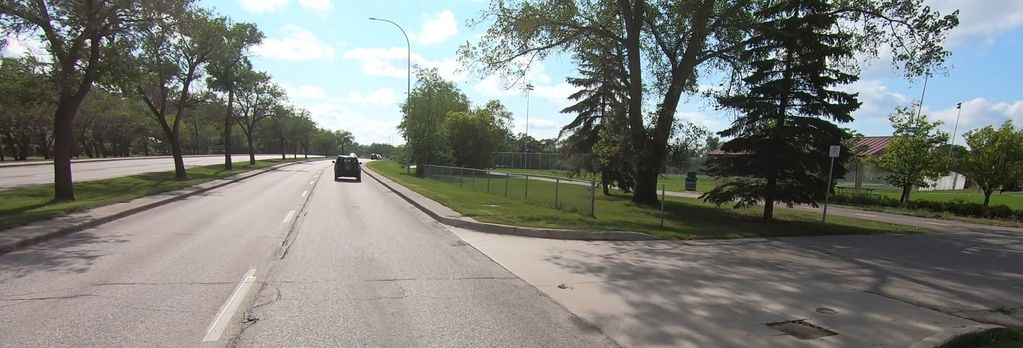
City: winnipeg